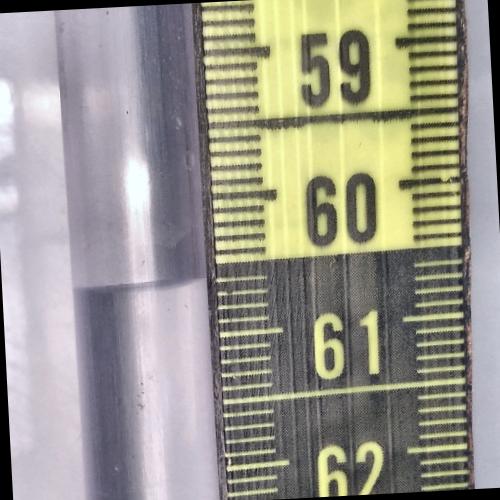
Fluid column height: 60.6 cm